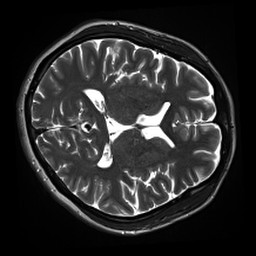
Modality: inplaneT2
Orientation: axial
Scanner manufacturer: siemens
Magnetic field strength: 3 T
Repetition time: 11 s
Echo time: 0.059 s